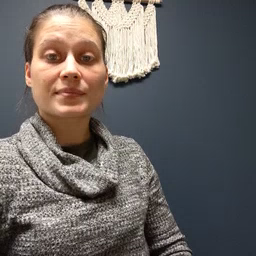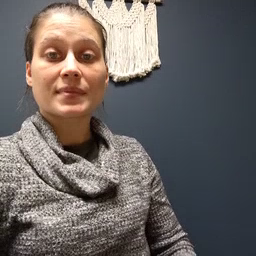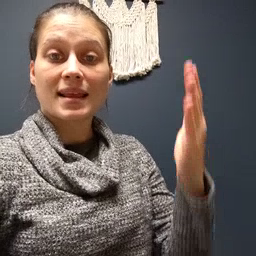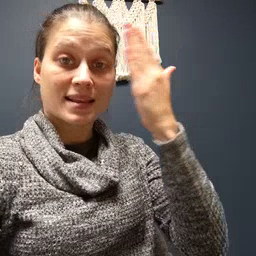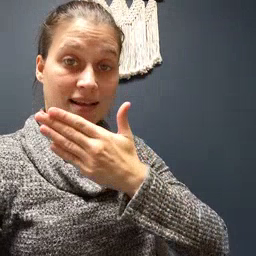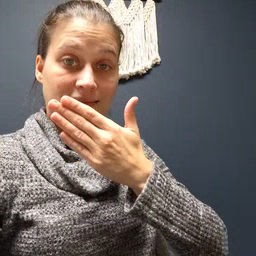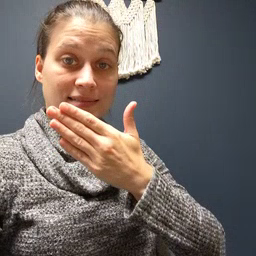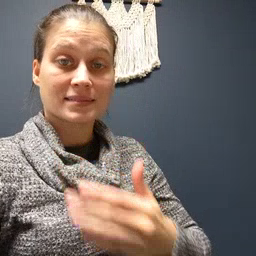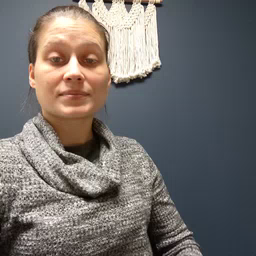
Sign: night